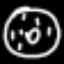
Label: donut